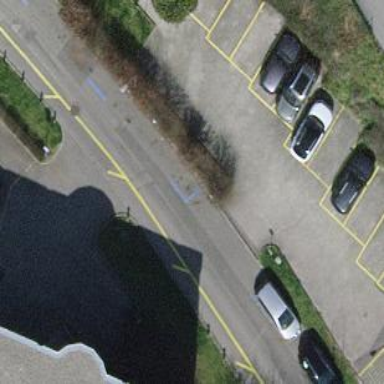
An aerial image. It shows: Parking area with surface.